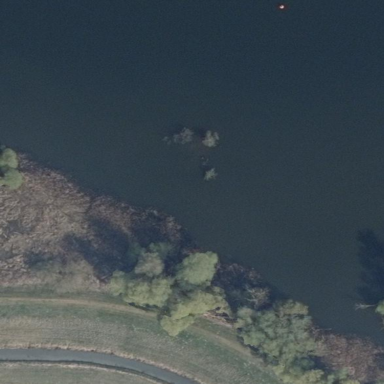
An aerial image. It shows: Reedbed in wetland area.